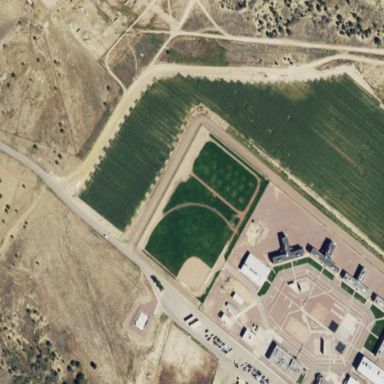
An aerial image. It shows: Prison facility surrounded by fence.